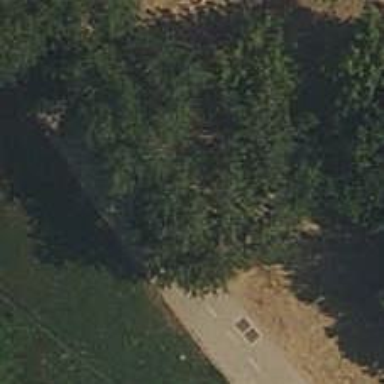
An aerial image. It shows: Asphalt cycleway.